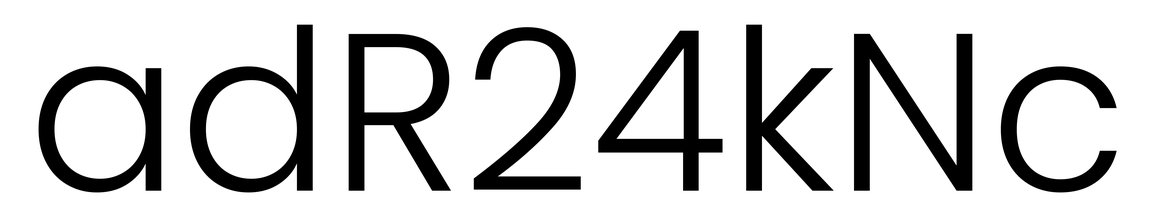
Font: Poppins-Light